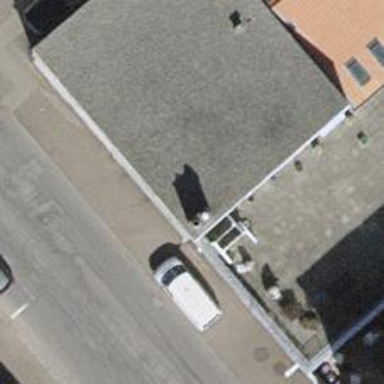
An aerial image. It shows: Car repair shop.